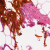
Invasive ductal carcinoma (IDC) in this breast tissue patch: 0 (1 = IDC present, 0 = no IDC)